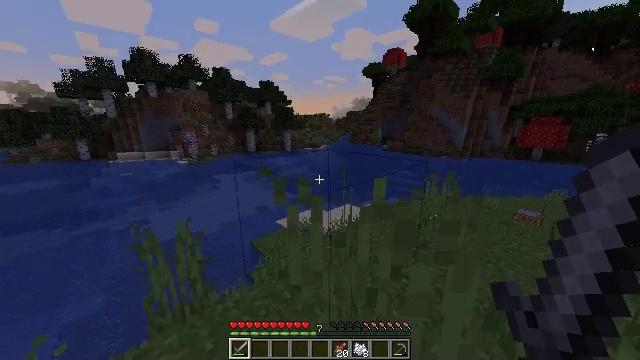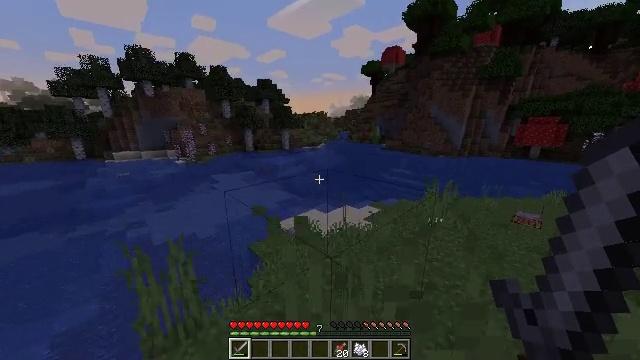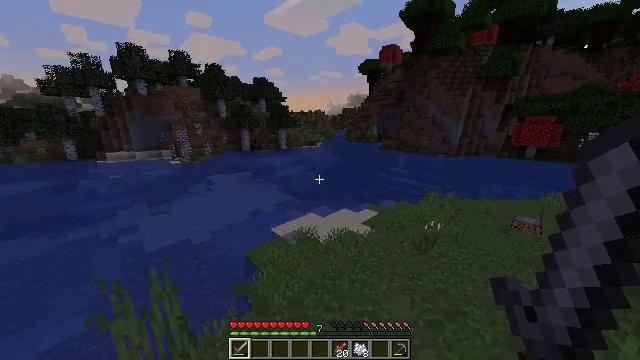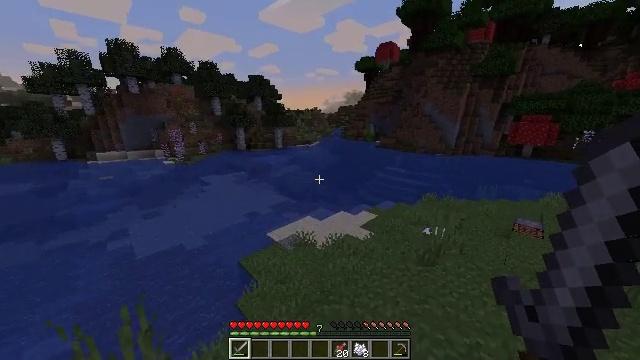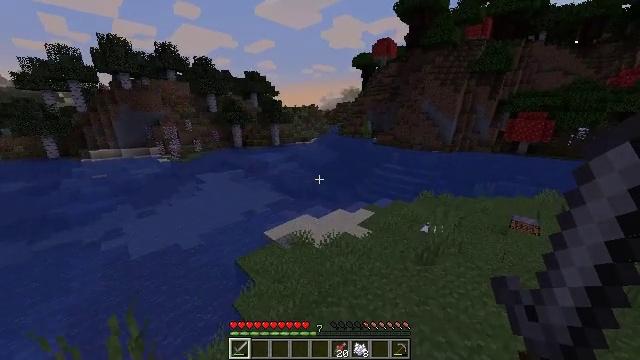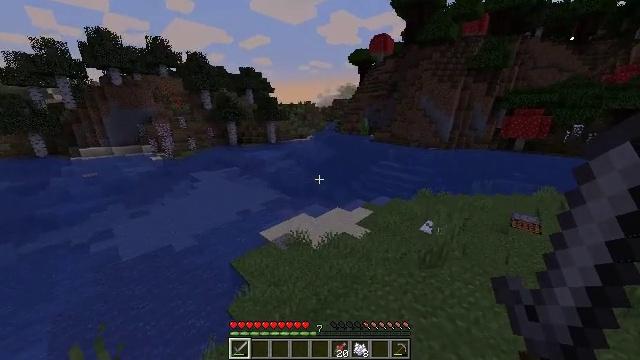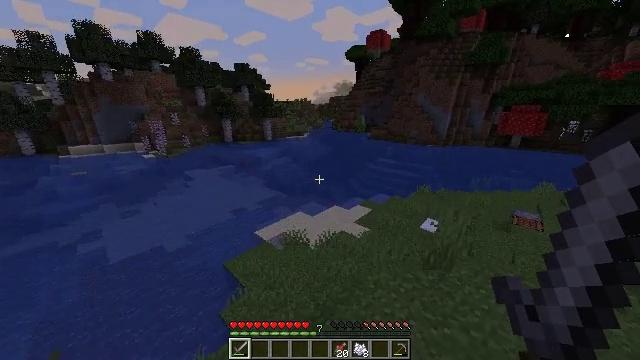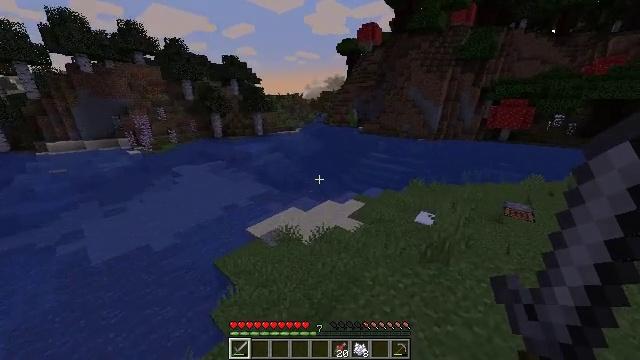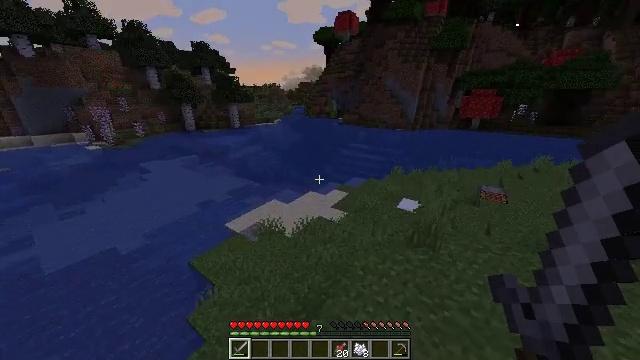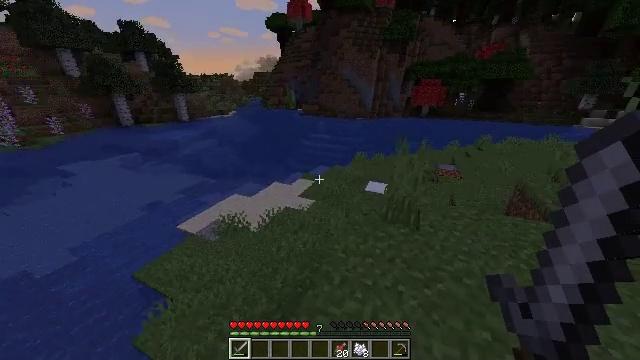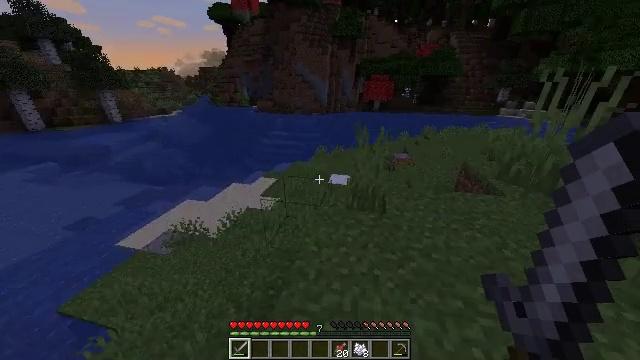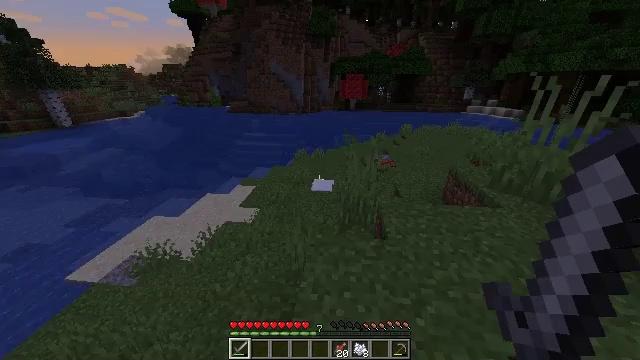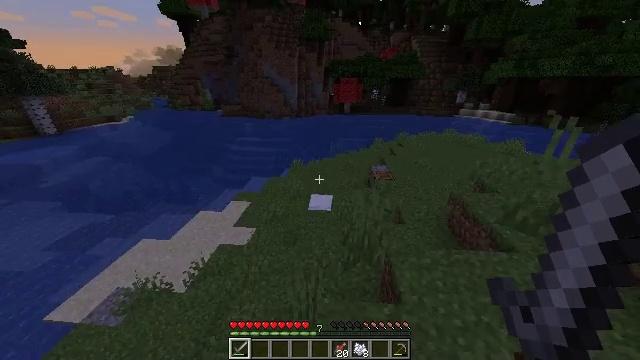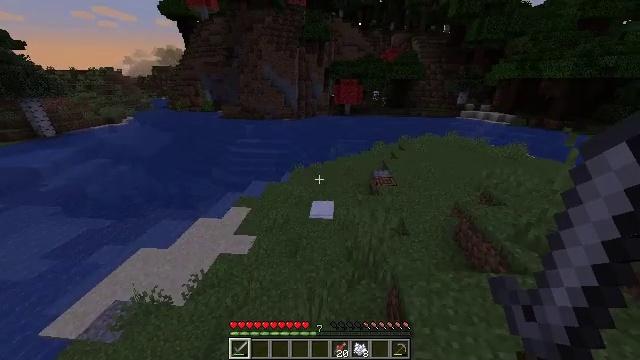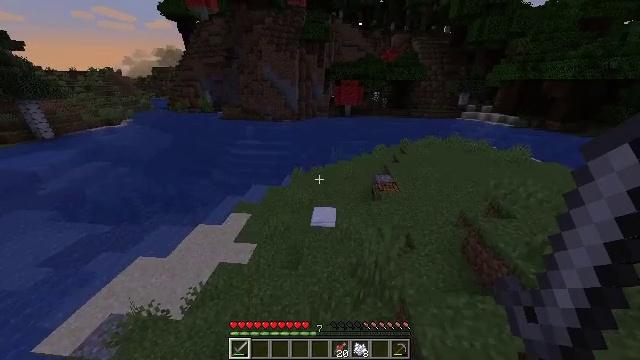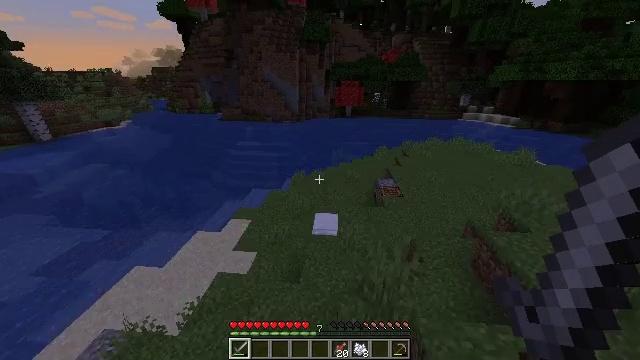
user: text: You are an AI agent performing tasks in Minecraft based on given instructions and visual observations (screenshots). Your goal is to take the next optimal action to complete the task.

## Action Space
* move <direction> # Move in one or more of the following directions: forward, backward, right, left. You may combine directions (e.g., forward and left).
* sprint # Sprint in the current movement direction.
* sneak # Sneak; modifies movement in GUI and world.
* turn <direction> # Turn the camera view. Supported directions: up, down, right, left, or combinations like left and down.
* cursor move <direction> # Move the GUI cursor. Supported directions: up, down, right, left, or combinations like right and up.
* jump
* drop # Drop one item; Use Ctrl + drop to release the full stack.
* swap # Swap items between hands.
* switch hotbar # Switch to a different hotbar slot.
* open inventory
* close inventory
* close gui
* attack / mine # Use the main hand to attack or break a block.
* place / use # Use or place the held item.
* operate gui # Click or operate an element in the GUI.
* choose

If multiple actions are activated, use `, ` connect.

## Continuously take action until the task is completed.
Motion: motion action
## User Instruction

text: craft item air
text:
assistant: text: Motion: move forward, jump
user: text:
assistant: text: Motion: move forward, jump
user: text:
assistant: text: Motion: move forward, jump
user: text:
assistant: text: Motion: move forward, jump
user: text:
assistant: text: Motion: move forward, jump
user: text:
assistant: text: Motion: move forward, jump
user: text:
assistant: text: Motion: move forward, turn right and down, jump
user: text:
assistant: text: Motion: move forward, turn right and down, jump
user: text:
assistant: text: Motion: move forward, turn right and down, jump
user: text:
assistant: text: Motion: move forward, turn right, jump
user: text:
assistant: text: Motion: move forward, turn right, jump
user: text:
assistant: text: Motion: move forward, turn right, jump
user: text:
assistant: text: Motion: move forward, jump
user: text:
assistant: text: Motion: move forward, jump
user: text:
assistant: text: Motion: move forward, jump
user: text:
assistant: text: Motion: move forward, jump
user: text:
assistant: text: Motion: move forward, jump
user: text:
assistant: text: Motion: move forward, jump
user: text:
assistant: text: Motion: move forward, turn right, jump
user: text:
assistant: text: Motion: move forward, turn right, jump
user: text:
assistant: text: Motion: move forward, turn right, jump
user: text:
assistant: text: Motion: move forward, turn right, jump
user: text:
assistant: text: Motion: move forward, turn right, jump
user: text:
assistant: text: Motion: move forward, jump
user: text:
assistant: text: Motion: move forward, jump
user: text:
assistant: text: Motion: move forward, jump
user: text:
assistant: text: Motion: move forward, jump
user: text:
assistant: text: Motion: move forward, jump
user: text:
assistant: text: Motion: move forward, jump
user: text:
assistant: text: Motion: move forward, jump